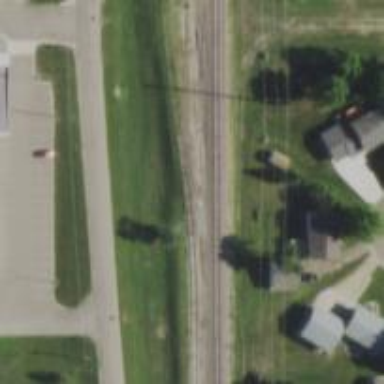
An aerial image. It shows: Railway siding with rails.